The image folds the raw vibration samples of a bearing signal into a 2-D grayscale square (signal-to-image encoding). Based on the visible evidence, which condition applies: normal, inner_race, outer_race, ball?
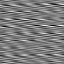
Answer: outer_race